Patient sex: M
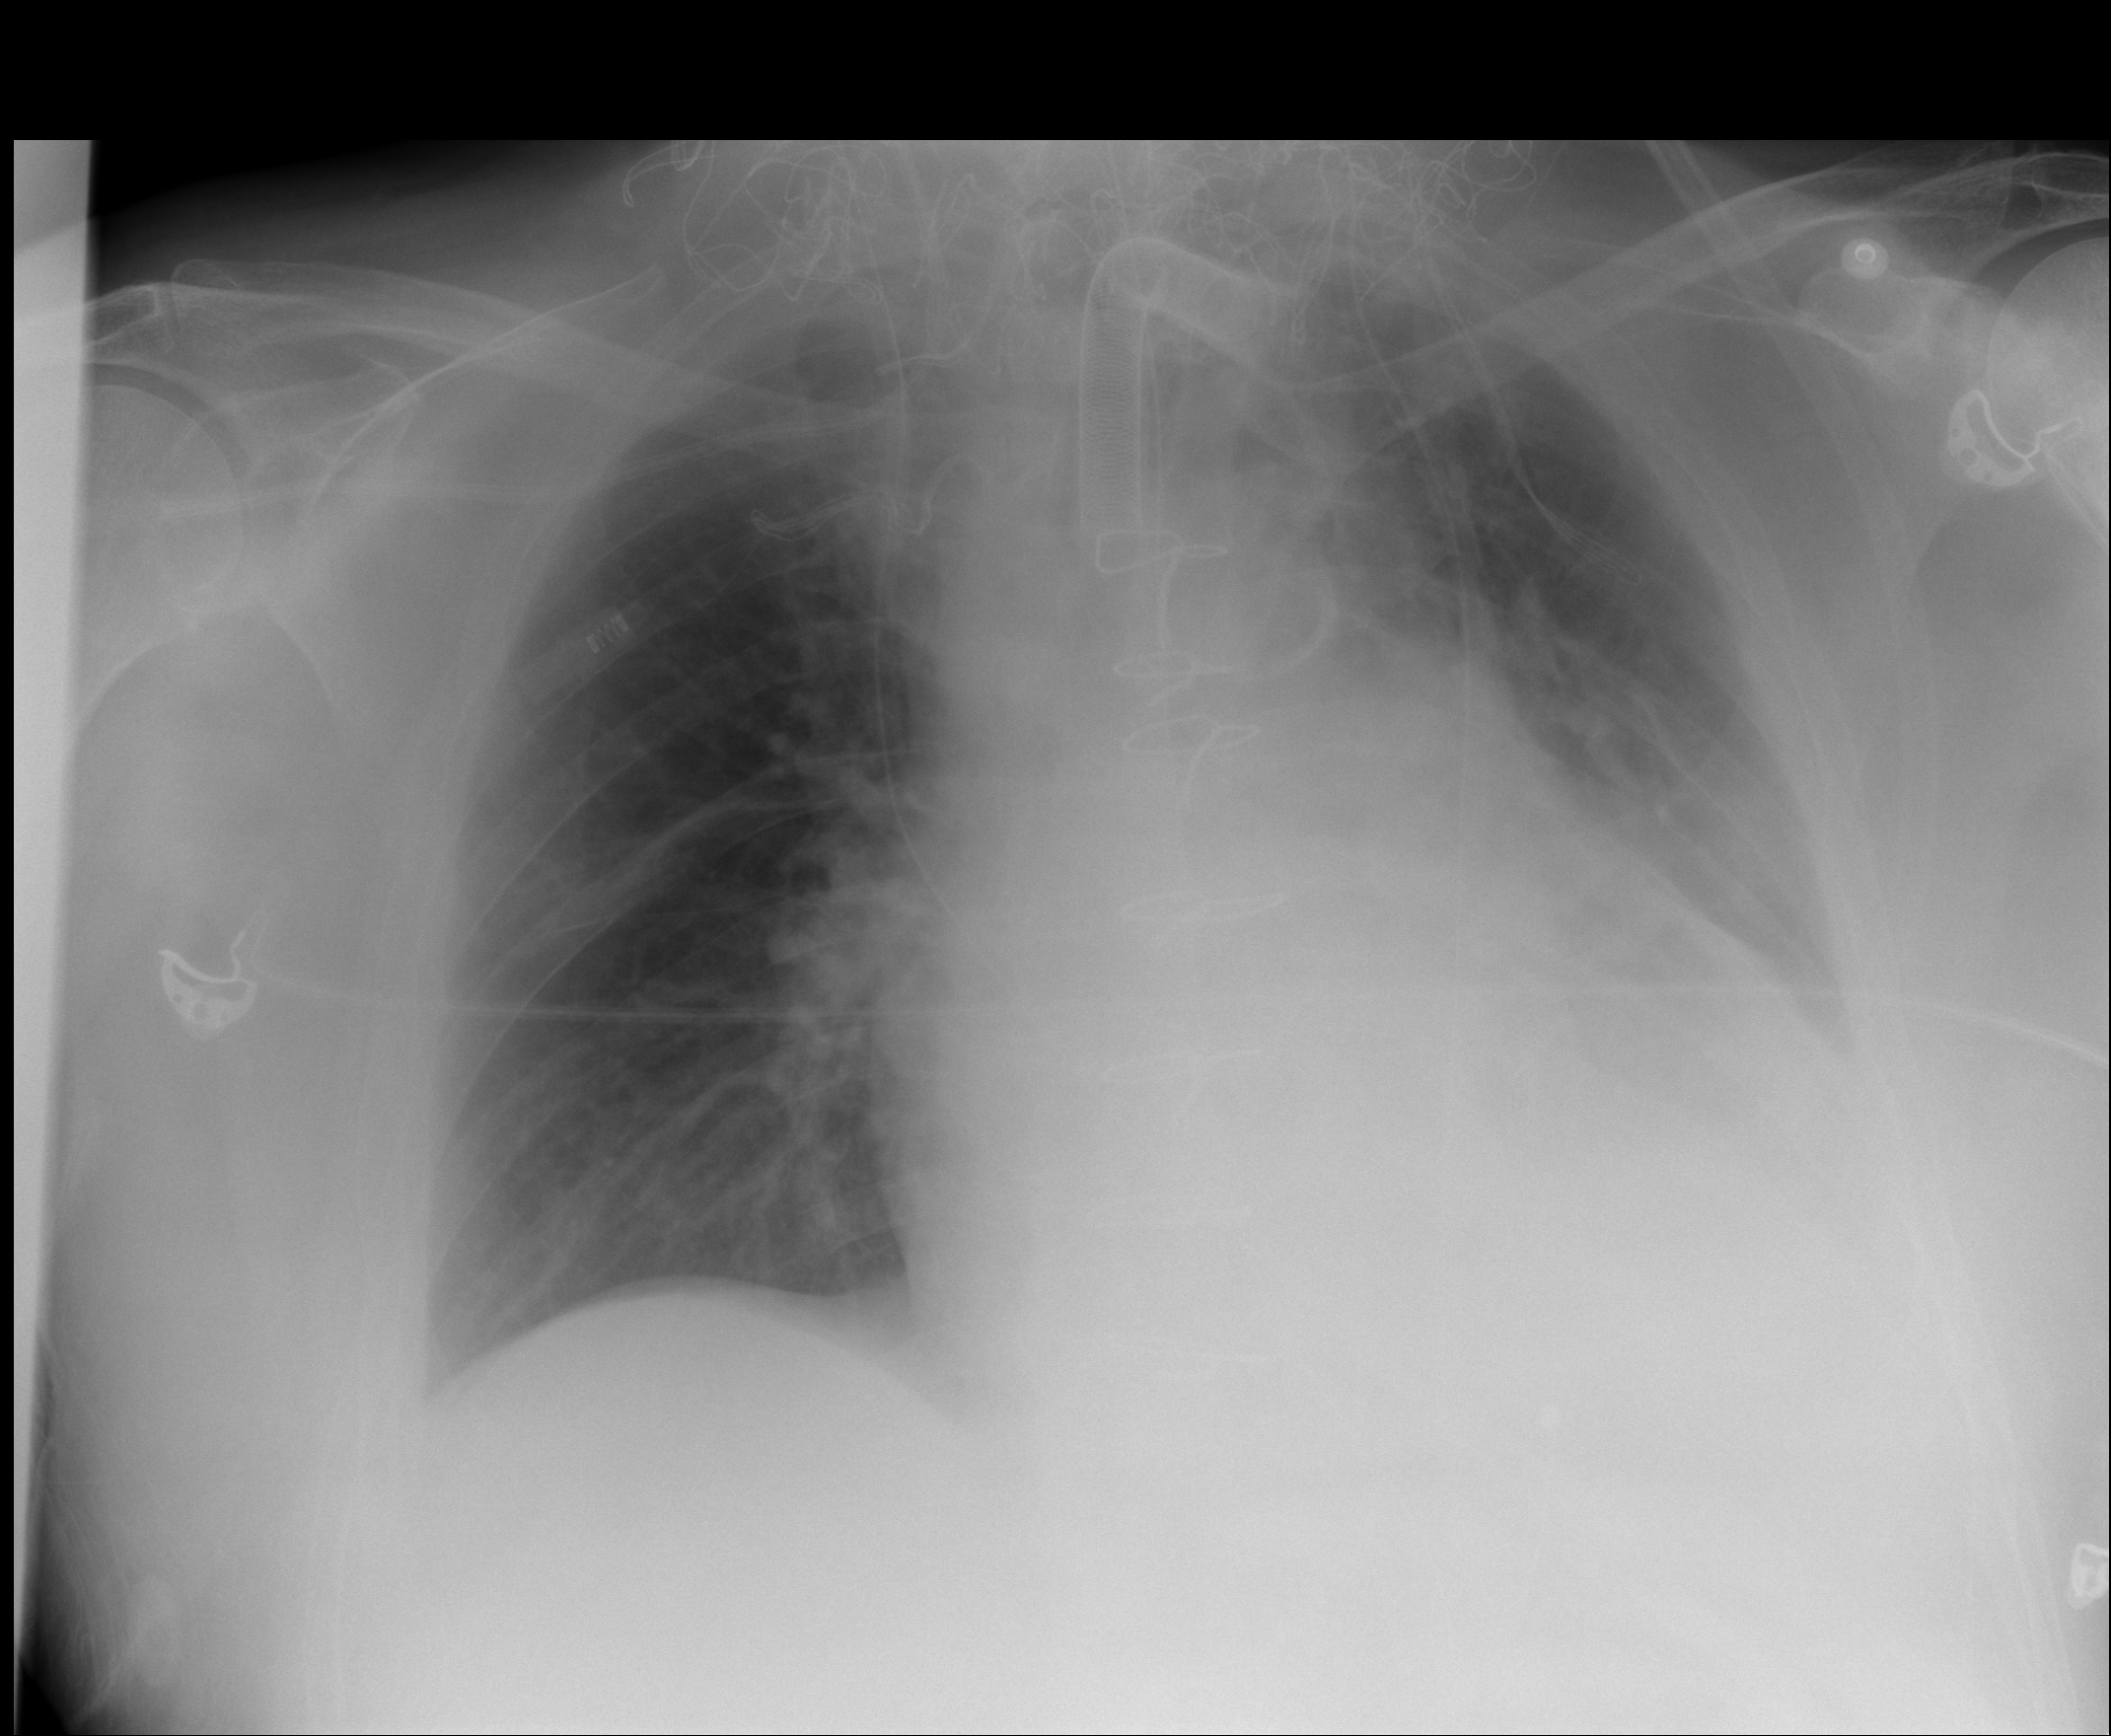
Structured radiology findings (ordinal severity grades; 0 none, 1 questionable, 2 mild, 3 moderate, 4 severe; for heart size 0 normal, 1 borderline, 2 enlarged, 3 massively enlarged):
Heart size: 2
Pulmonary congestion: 0
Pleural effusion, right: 0
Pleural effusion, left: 2
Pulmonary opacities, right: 0
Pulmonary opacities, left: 0
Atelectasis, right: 0
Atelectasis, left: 3